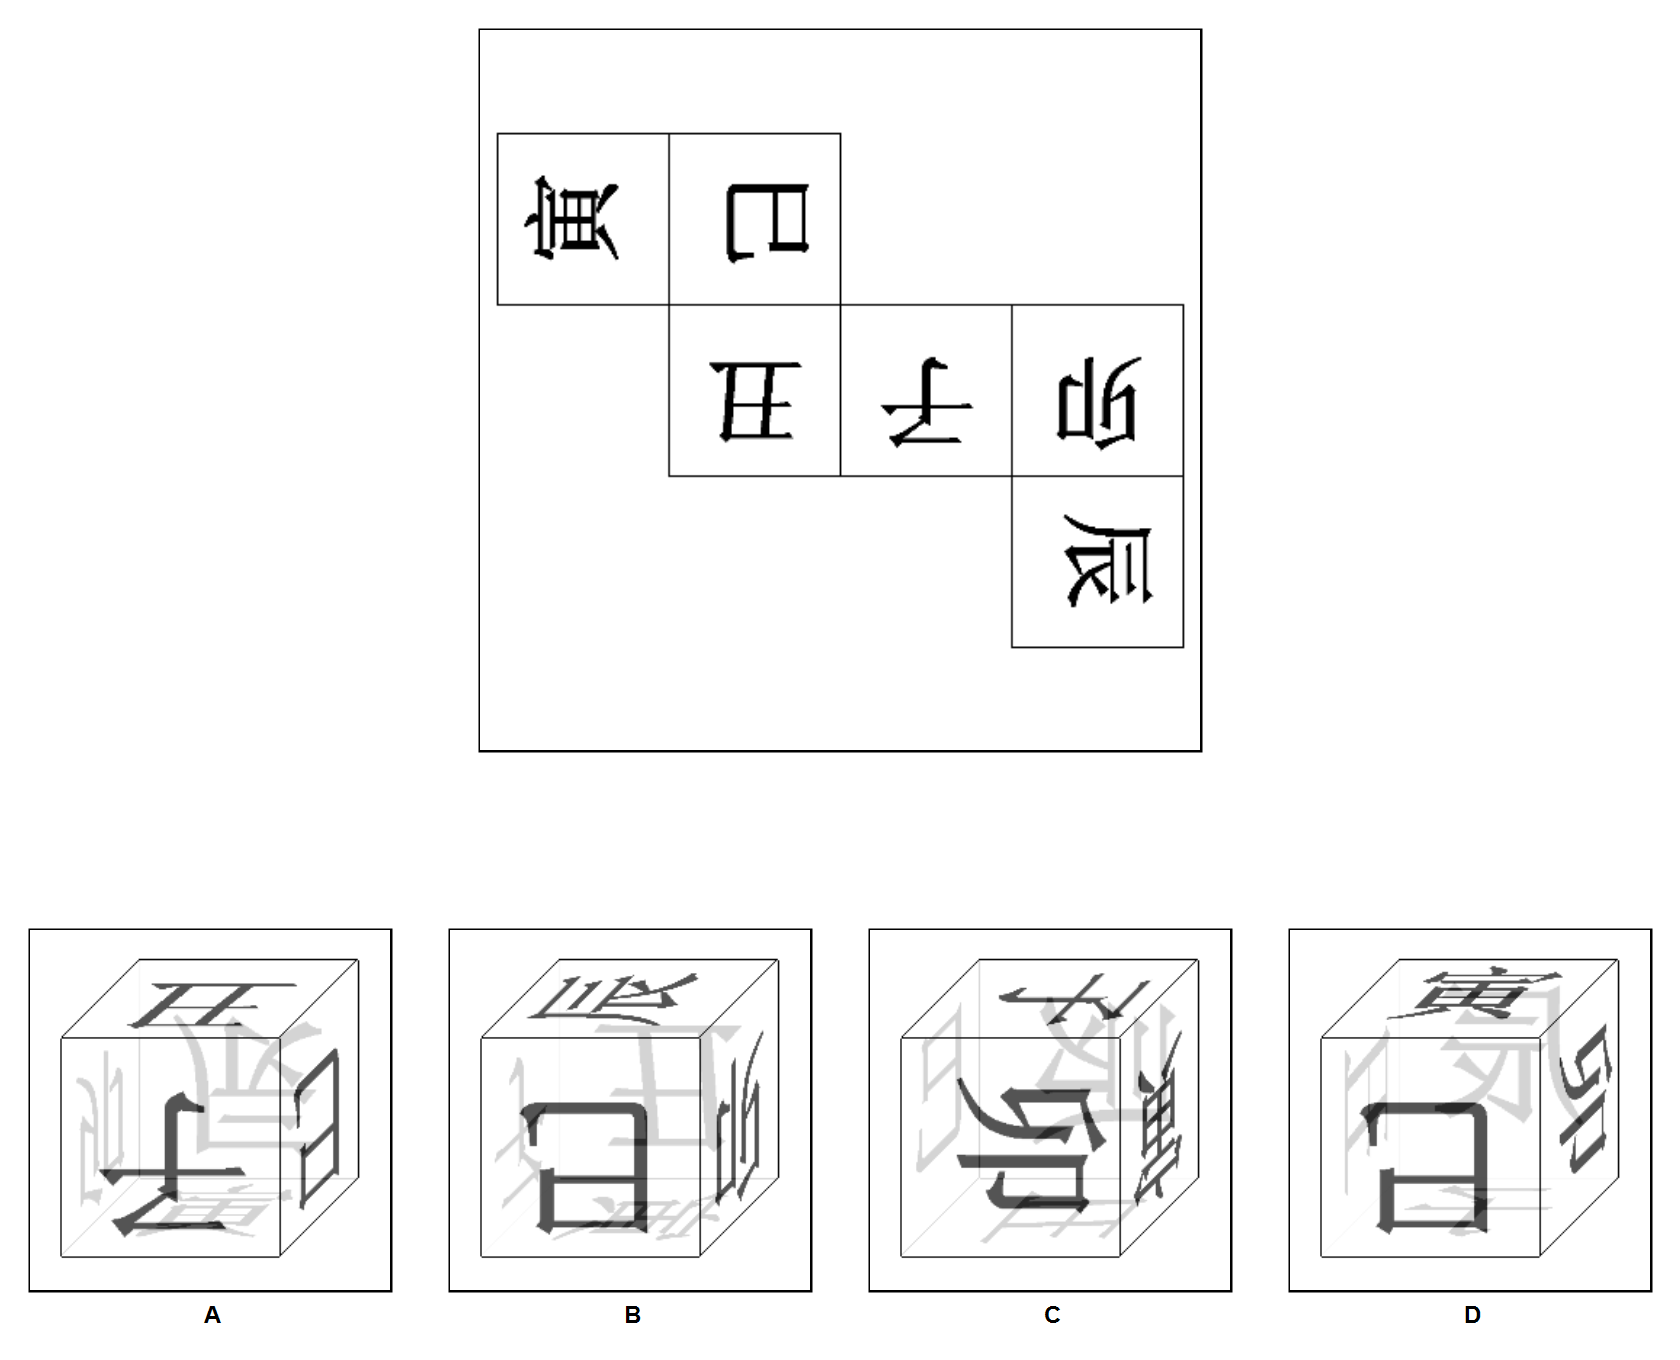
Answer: D